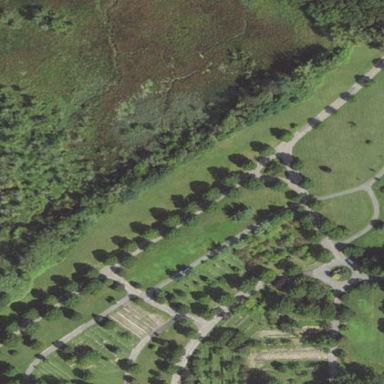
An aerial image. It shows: Cemetery with historic significance.